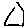
Label: triangle